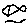
Label: fish